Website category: game
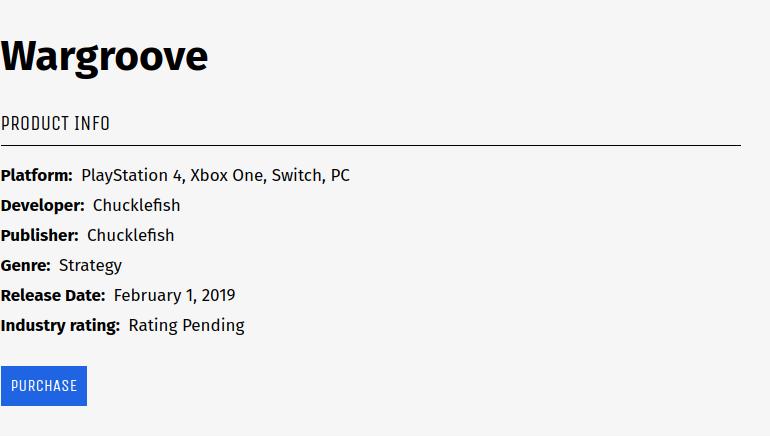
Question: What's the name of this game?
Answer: Wargroove

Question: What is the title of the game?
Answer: Wargroove

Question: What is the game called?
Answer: Wargroove

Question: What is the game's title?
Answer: Wargroove

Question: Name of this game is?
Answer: Wargroove

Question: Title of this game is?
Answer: Wargroove

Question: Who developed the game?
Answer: Chucklefish

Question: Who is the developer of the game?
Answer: Chucklefish

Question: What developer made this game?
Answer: Chucklefish

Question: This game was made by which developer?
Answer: Chucklefish

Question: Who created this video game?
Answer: Chucklefish

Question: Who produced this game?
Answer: Chucklefish

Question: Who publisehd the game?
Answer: Chucklefish

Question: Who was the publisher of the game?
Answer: Chucklefish

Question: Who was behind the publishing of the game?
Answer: Chucklefish

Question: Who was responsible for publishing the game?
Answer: Chucklefish

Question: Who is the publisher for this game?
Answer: Chucklefish

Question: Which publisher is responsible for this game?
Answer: Chucklefish

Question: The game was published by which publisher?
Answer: Chucklefish

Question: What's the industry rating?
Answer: Rating Pending

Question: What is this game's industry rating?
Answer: Rating Pending

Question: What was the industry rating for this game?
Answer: Rating Pending

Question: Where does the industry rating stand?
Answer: Rating Pending

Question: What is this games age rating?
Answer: Rating Pending

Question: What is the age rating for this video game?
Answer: Rating Pending

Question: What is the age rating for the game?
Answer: Rating Pending

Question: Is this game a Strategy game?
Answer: yes

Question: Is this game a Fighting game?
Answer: no

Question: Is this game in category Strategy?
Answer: yes

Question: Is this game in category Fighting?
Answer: no

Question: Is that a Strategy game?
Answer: yes

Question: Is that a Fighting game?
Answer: no

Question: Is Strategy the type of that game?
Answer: yes

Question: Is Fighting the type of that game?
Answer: no

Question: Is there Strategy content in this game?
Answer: yes

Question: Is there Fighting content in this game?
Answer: no

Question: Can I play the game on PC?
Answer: yes

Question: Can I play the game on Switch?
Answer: yes

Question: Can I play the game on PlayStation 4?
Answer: yes

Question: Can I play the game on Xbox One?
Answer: yes

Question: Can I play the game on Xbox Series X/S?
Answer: no

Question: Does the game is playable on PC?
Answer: yes

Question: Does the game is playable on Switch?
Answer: yes

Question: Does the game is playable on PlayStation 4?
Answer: yes

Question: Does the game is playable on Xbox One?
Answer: yes

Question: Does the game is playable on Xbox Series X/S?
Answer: no

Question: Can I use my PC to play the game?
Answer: yes

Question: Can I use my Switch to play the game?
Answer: yes

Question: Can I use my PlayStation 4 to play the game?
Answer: yes

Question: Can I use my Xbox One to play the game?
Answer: yes

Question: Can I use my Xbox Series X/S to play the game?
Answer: no

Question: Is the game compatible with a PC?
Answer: yes

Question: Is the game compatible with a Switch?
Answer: yes

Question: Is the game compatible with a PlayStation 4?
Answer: yes

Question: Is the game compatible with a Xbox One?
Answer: yes

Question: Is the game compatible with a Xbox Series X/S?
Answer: no